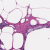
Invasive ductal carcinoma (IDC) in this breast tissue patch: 0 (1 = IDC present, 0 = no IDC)